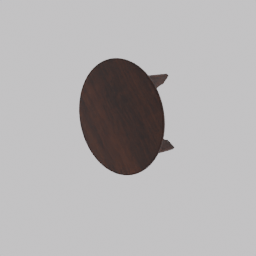
Label: furniture